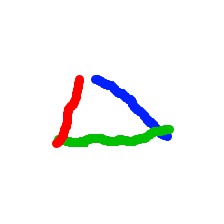
Shape: triangle